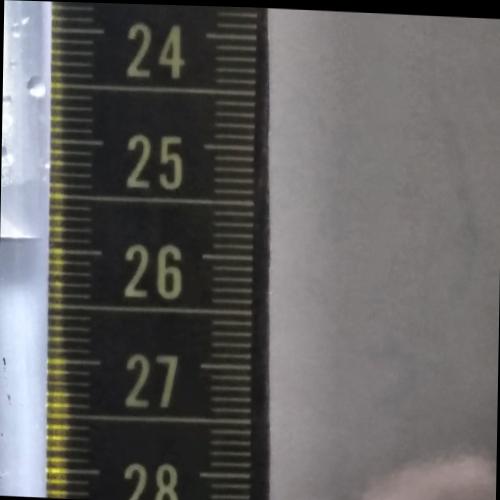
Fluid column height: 25.9 cm